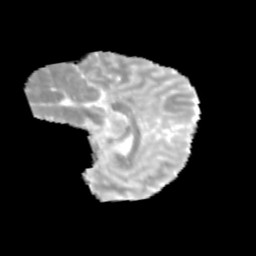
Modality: MD
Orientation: sagittal
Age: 10
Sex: male
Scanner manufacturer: siemens
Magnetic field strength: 3 T
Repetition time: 3.8 s
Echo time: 0.07 s